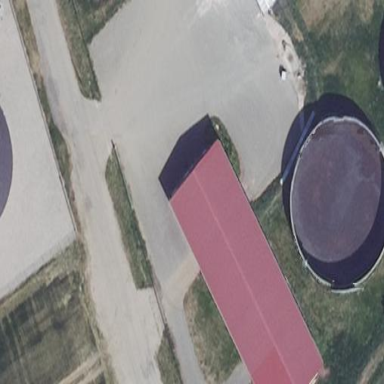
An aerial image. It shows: Gabled farm auxiliary building with grey roof oriented along certain direction.